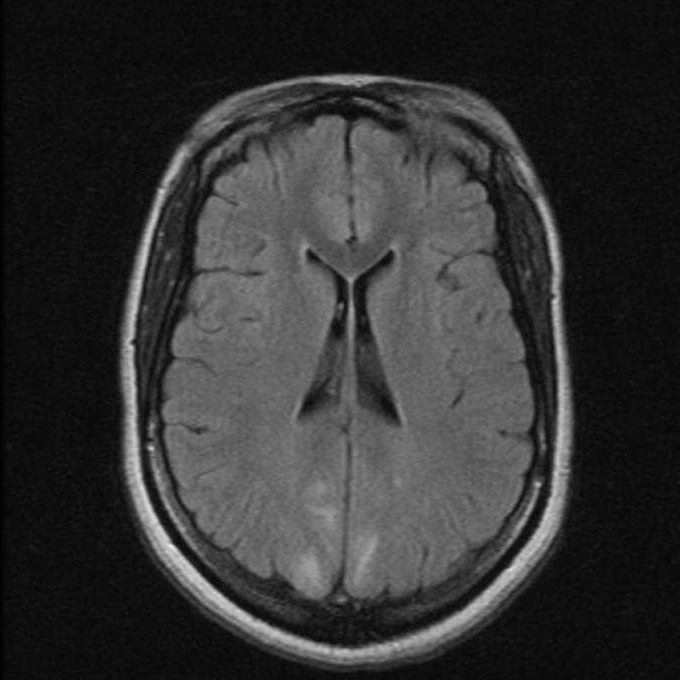
Label: notumor